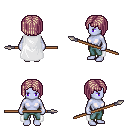
a pixel art fantasy rpg character, female body template, dark elf, purple skin, white cape, teal pants, white blonde pageboy hairstyle, spear, four views (front, back, left, right), 2x2 character sprite sheet, small pixel art, hard edges, no anti-aliasing